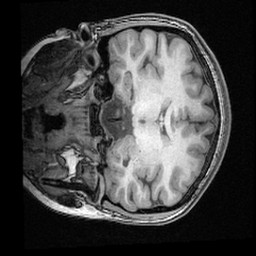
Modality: T1w
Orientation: coronal
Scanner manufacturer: ge
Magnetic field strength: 3 T
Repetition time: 0.008572 s
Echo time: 0.003384 s